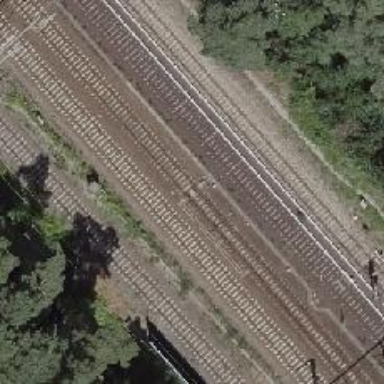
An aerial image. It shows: Railway with electrified contact lines.